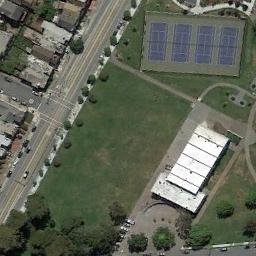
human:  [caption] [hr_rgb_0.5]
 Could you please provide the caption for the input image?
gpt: There is a long blue and green tennis court in the picture .

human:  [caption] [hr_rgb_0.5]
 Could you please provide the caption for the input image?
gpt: Many buildings of different shapes are beside the tennis courts .

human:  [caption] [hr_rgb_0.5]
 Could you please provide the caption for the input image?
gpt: There is a road distance between the tennis court on the lawn and the residential area .

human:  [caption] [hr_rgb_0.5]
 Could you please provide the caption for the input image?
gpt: The tennis court is on the grass next to some trees and roads .

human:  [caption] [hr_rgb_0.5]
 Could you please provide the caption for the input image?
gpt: The tennis courts are on a green meadow by the roadside .